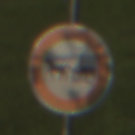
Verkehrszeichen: VerbotGespannfuhrwerke
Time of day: MorningAfternoon
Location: Outdoor (Nature)
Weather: PartlyCloudy
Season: NotSpecified
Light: Natural